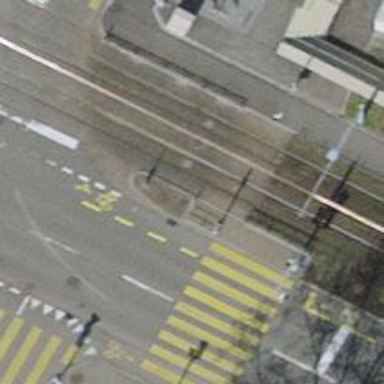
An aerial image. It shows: Railway crossing.